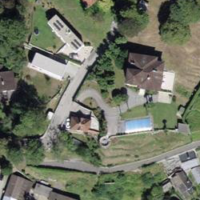
EUNIS habitat code: 55
Species observed at this site:
Phytolacca americana